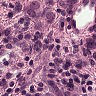
Metastatic tissue present: yes